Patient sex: F
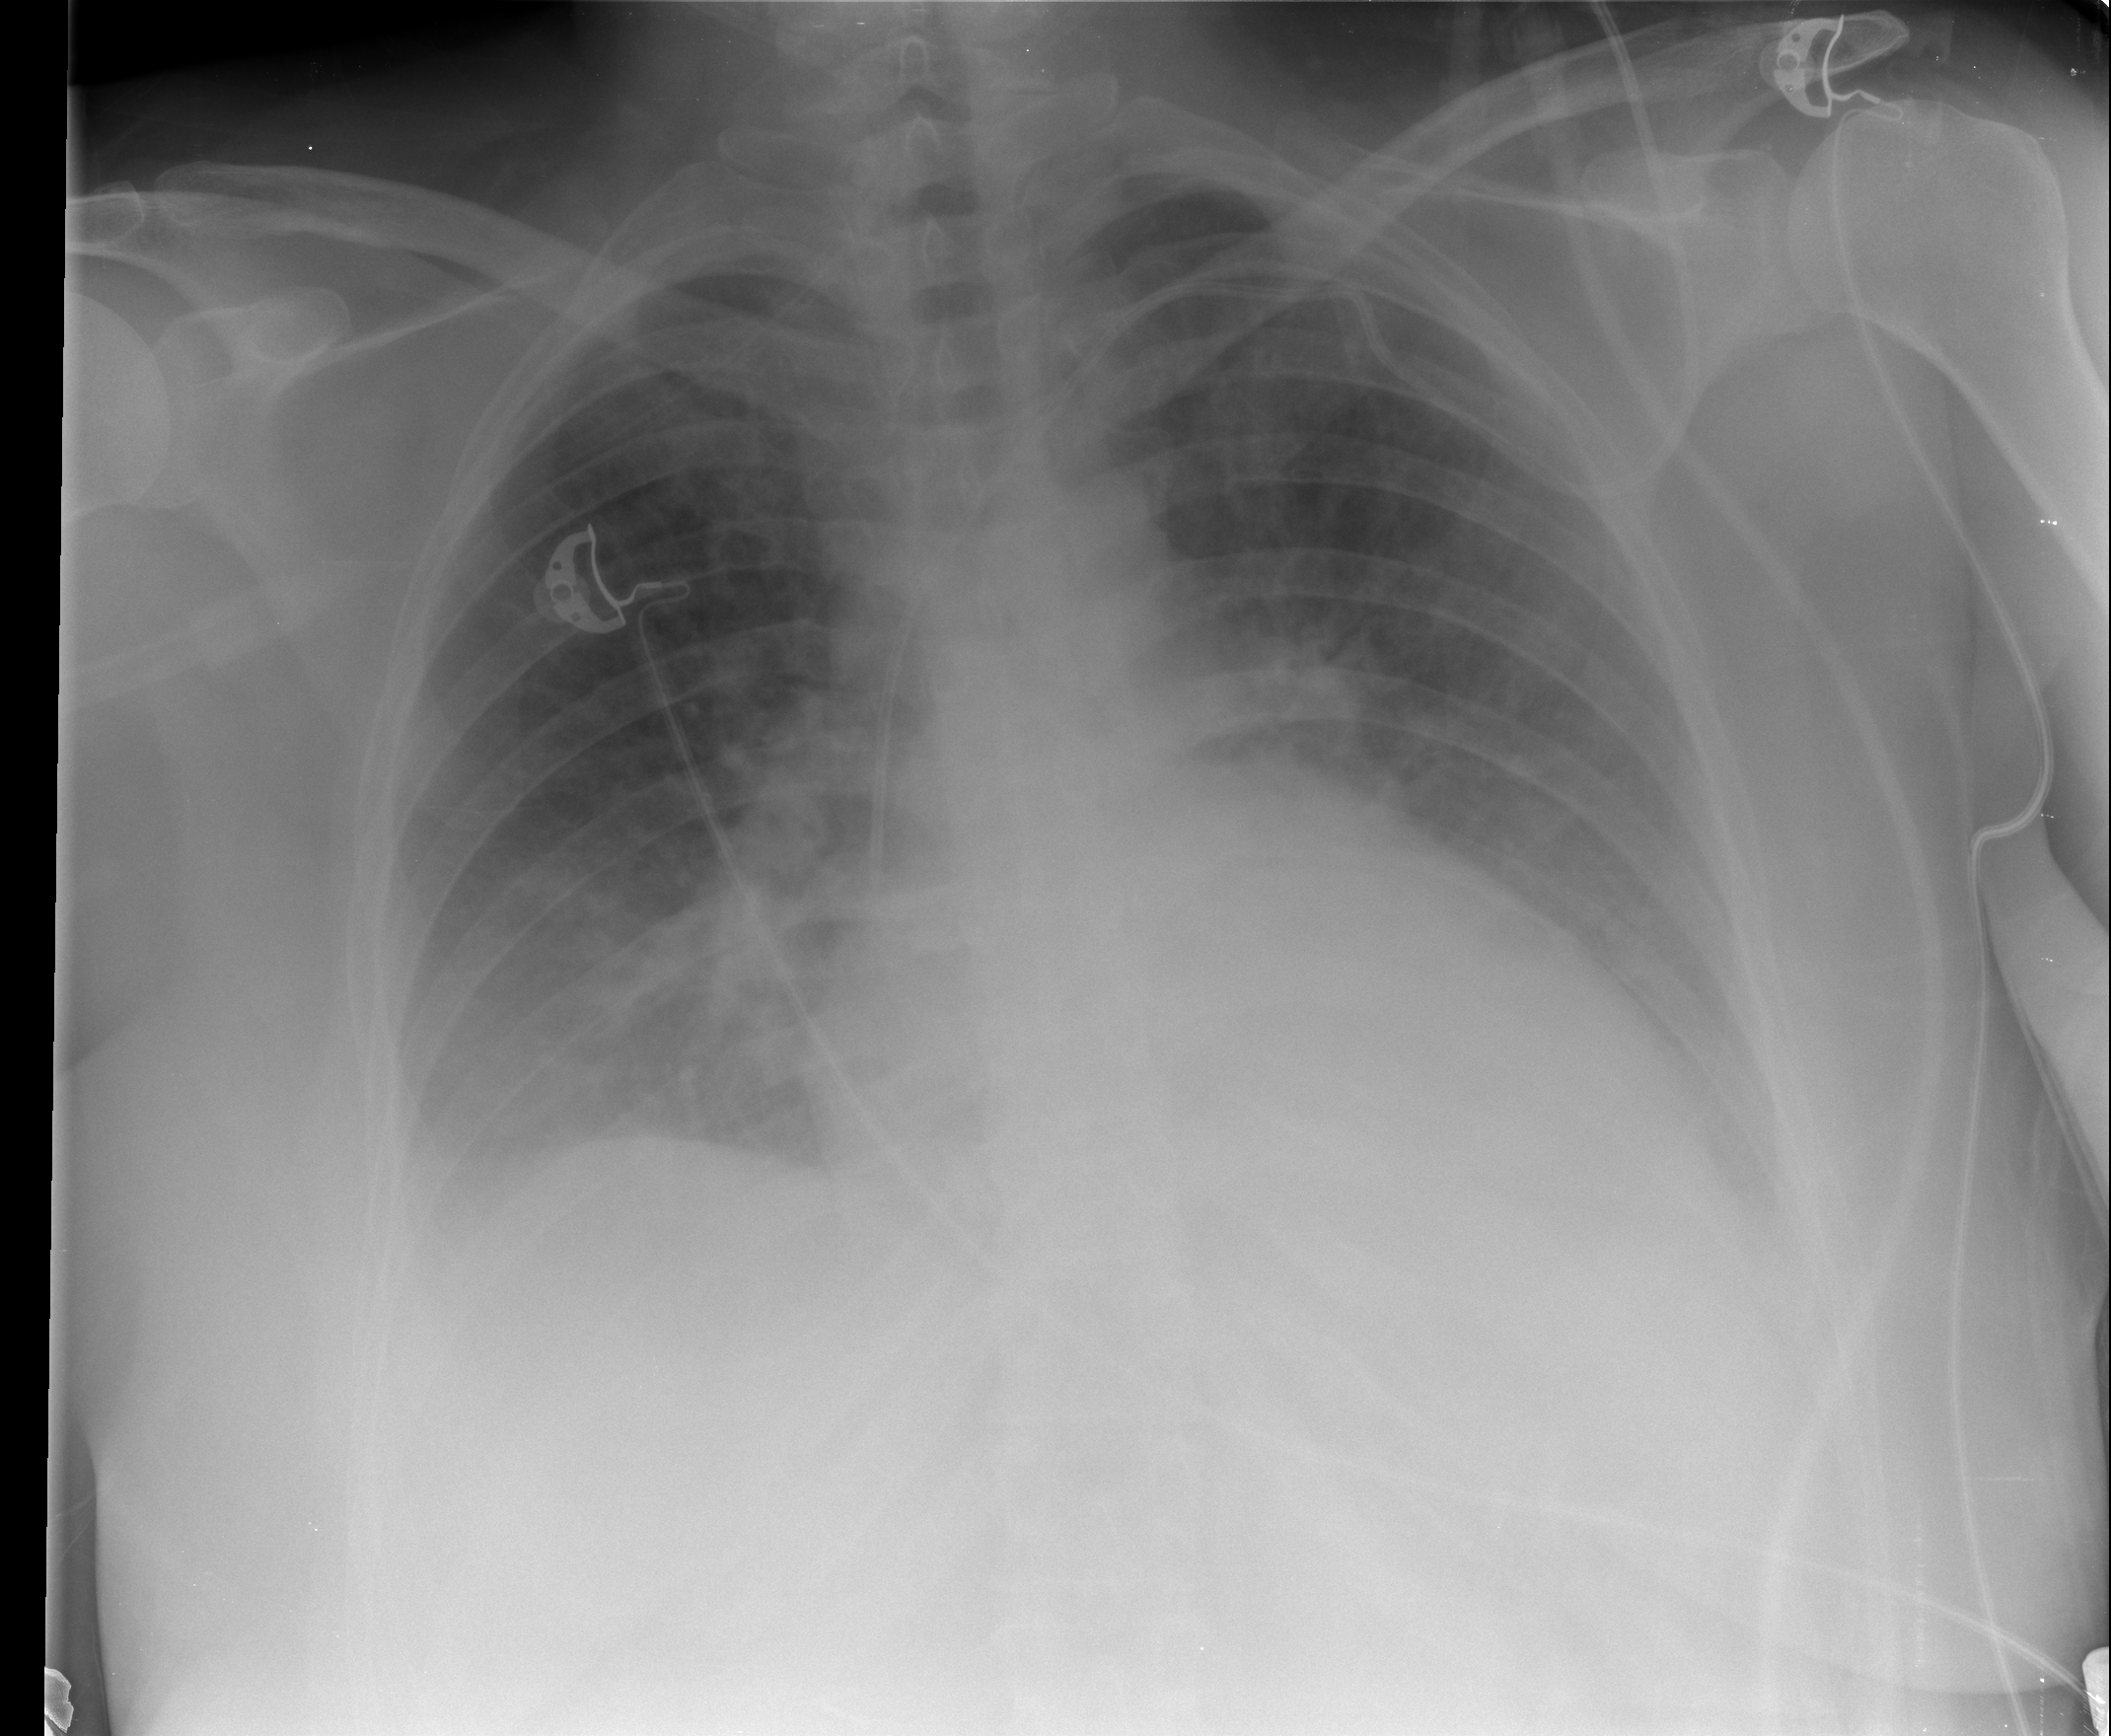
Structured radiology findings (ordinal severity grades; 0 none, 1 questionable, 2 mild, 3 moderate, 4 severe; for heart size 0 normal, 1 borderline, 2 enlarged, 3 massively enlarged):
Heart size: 2
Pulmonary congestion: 2
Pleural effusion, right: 1
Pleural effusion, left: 1
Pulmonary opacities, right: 1
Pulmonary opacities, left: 1
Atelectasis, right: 0
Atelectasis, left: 0